Interaction volume radius: 5 \u00c5
Interaction volume height: 15 \u00c5
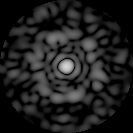
Disorder parameter: 0.8643